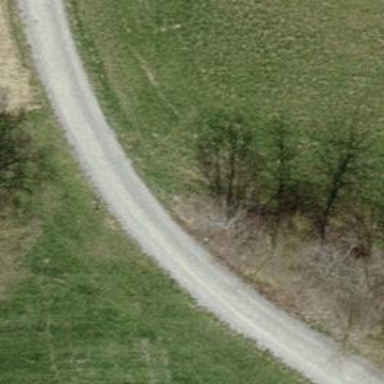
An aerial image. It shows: Gravel track with grade2 tracktype.